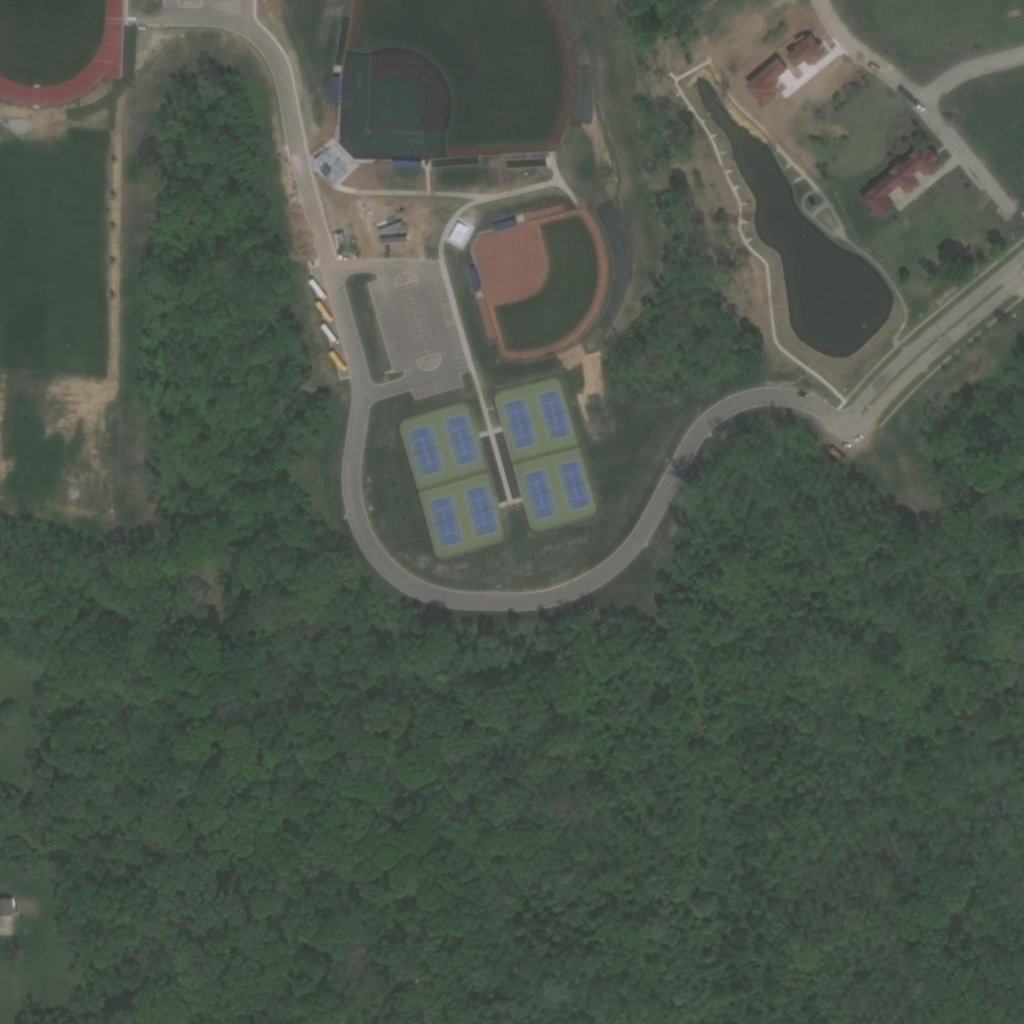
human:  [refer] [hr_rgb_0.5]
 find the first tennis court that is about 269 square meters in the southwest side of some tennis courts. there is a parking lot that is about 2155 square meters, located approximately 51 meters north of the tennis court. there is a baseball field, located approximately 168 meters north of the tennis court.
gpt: <box>[[41, 48, 44, 53, 0]]</box>